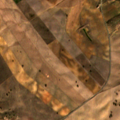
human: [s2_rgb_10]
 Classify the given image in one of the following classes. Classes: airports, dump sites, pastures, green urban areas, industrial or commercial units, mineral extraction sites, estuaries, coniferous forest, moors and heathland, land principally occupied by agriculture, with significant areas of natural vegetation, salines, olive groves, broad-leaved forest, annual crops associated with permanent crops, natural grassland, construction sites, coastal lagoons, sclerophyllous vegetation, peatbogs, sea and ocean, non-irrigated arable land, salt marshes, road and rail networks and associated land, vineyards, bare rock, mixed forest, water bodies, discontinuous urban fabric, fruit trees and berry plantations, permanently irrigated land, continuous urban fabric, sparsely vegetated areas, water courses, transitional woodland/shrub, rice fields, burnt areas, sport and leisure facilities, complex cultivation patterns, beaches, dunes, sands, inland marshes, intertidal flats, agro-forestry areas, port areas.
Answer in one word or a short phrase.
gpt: non-irrigated arable land, permanently irrigated land, pastures, complex cultivation patterns